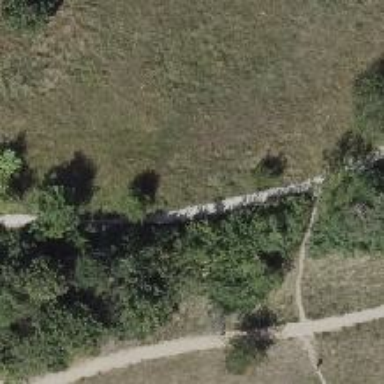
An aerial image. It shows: Compacted path.